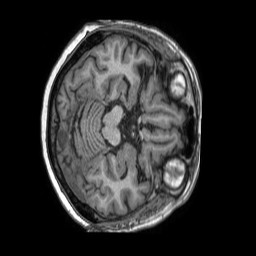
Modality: T1w
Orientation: axial
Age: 76
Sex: female
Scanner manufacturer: philips
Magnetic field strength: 1.5 T
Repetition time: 0.007135 s
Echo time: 0.003223 s